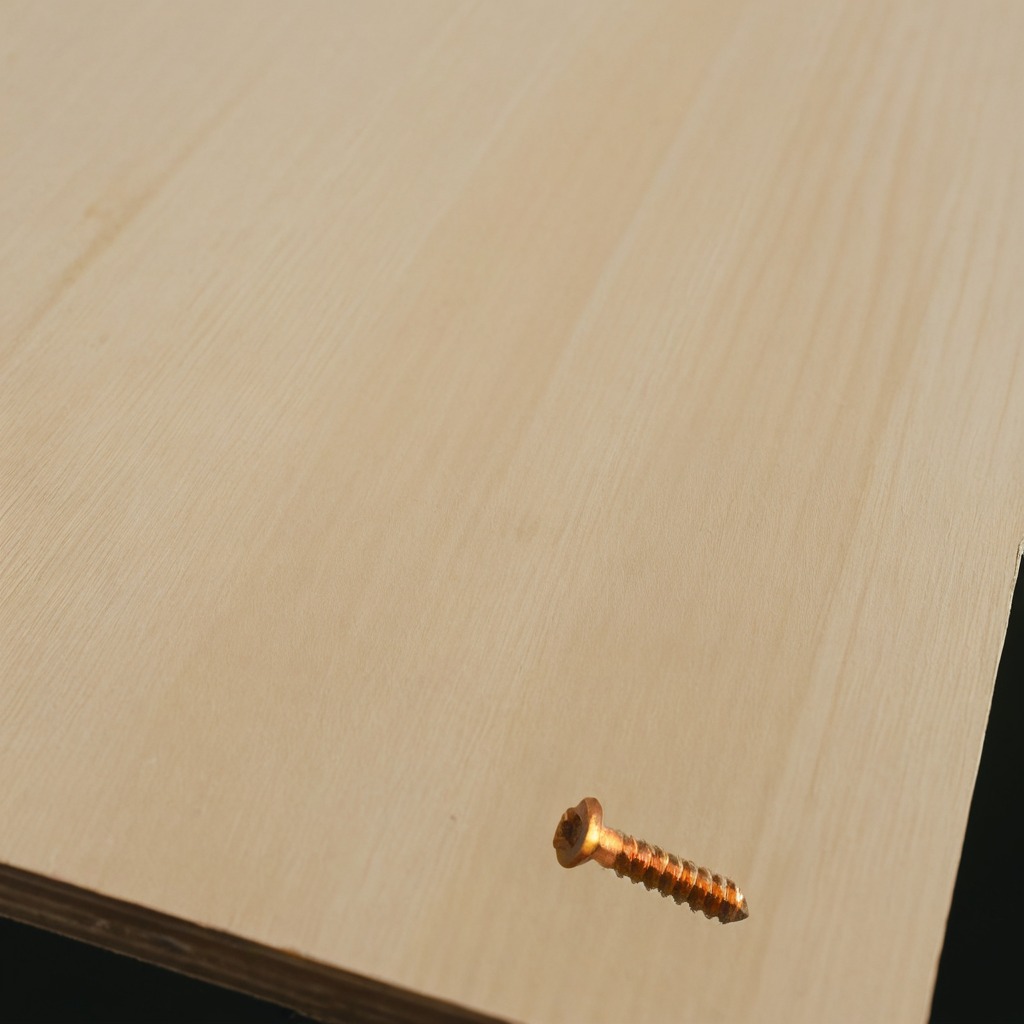
A metal screw is lying on the plywood surface in a paint workshop lit by afternoon window light.